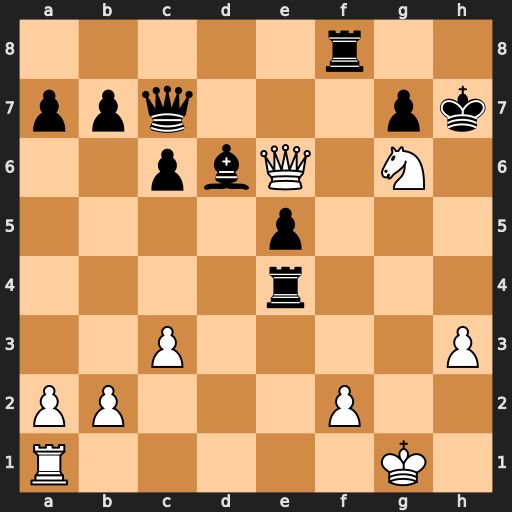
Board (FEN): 5r2/ppq3pk/2pbQ1N1/4p3/4r3/2P4P/PP3P2/R5K1
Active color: w
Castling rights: -
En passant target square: -
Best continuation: Nxf8+ Bxf8 Qf5+ Kg8 Qxe4